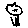
Label: cat